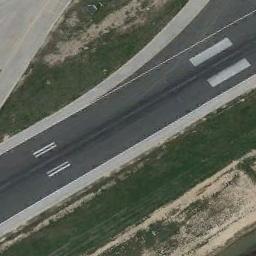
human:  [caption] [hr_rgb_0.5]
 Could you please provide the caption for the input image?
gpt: The runway is on the grass next to the bare land .

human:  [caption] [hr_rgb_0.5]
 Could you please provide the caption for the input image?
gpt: The runway goes through the lawn and several touchdown zone markings and aiming point markings are on the runway .

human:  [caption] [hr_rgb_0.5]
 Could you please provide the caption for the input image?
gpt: There is a green lawn next to the runway, With white dashes of varying thickness on the runway .

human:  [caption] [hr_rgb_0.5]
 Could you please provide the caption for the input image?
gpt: The grass is on either side of the runway .

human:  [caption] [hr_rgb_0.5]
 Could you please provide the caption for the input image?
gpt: There are green lawns beside the runway .